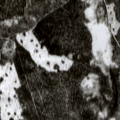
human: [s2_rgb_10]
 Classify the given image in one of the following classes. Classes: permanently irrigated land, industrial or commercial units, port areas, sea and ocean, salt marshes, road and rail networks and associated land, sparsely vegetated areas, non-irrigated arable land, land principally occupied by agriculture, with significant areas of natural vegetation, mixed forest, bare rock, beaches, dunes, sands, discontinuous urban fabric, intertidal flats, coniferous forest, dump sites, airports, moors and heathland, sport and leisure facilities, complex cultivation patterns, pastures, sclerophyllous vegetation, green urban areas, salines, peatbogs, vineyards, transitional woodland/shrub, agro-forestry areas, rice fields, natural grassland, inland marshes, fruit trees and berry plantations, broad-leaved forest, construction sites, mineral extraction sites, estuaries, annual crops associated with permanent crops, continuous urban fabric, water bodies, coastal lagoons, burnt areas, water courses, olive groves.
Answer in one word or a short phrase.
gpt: coniferous forest, mixed forest, transitional woodland/shrub